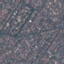
Land use / land cover: Residential